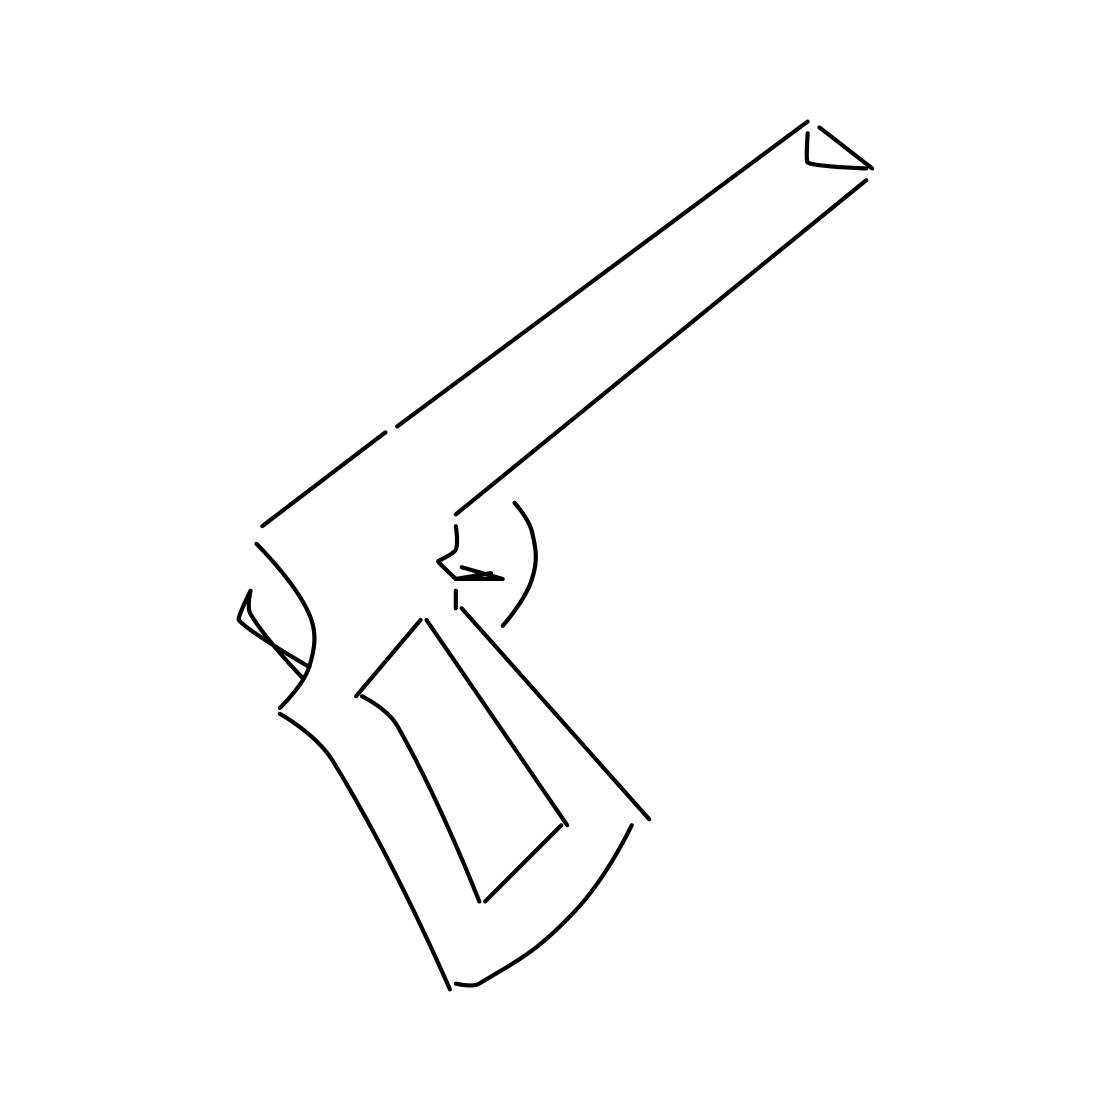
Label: revolver